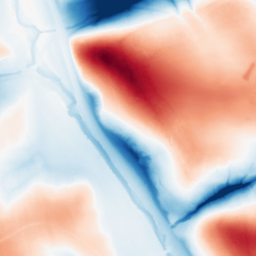
Category: classical
Decomposition family: gaussian_anisotropic
Decomposition parameters: sigma_x: 10
sigma_y: 50
Upsampling method: quintic
Upsampling parameters: scale: 2
Upsampling scale: 2